Question: I want to select "Algeria" as default selected value in drop down list.I am fetching countrylist from database using handler ( LoadCountryList.ashx ) in JSON data format and binding it to dropdownlist on aspx page using Jquery's $.getJSON precedure given below
'''
function AddOptions(objSelect)
{
var URL ="~/LoadCountryList.ashx";
$.getJSON(URL,function(countries){
$.each(countries,function(){
var vCountry = this['Country'];
$(objSelect).append($("<option></option>").val(this['ID']).html(vCountry));
});
});
}
'''
and finally i tried to set its default value "Algeria".
'''
$(objSelect).find("option[text='Algeria']").attr("selected","selected");
OR
$(objSelect).find("option[value='3']").attr("selected","selected");
'''
but its not worked.Does anyone suggest me how to do it.

Also i want to show waiting message like Loading... until it get complete country list from database.
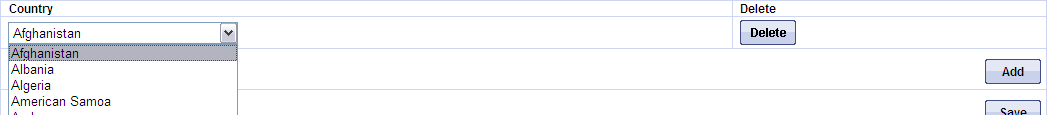
Answer: To do it by value, you can just use the <URL> method.
'''
$(objSelect).val('3');
'''
By text content, safest is to use the <URL> method.
'''
$(objSelect).find('option').filter(function() {
return this.text === 'Algeria';
}).attr('selected','selected');
'''
---
Make sure you're doing it the callback to the 'getJSON()' call.